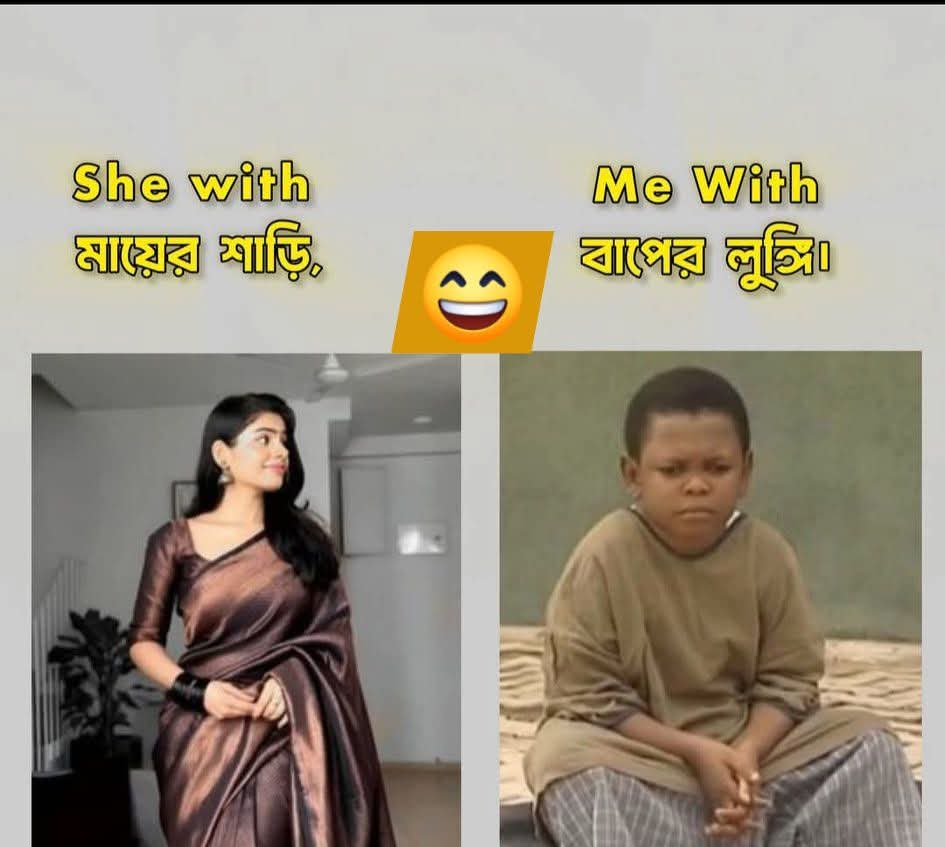
Text: She with মায়ের শাড়ি,
Me With বাপের লুঙ্গি।
Label: Non Hate